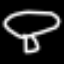
Label: mushroom